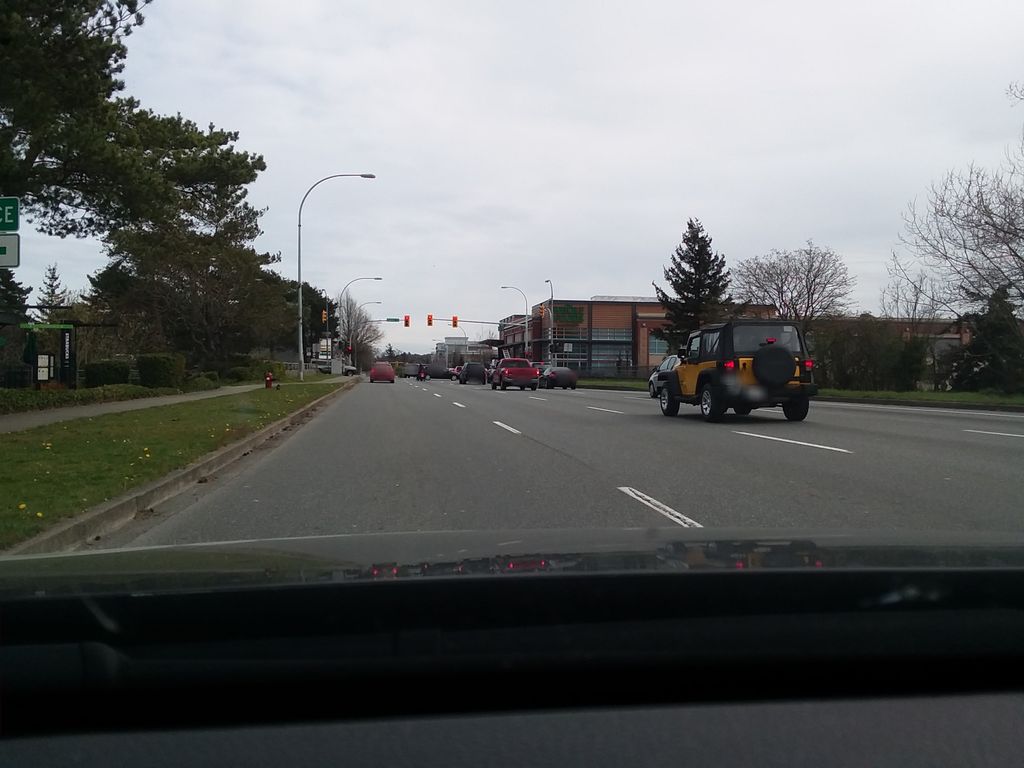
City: victoria